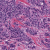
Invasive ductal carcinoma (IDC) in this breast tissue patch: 1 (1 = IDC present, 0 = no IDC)